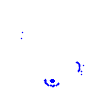
Particle: electron